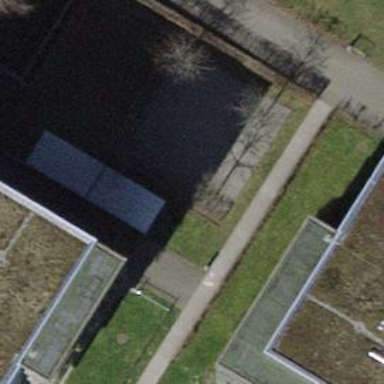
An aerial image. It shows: View of roof of building.